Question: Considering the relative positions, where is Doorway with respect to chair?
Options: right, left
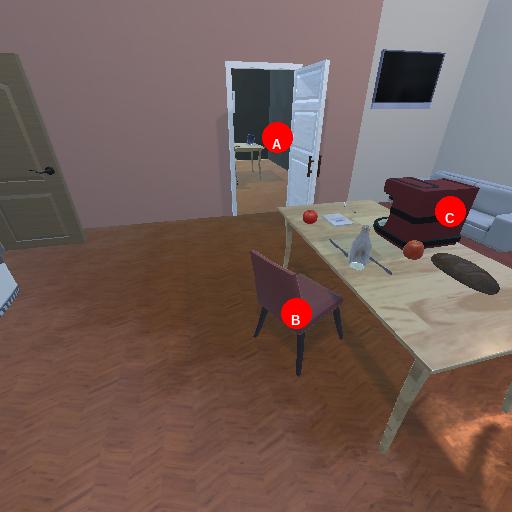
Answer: right